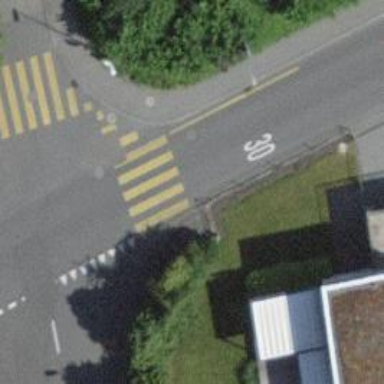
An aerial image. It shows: Kerb barrier.